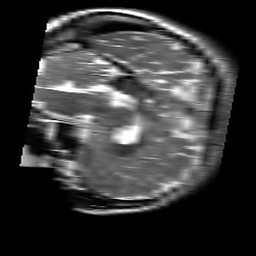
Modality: T2w
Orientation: sagittal
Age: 26
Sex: female
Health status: healthy
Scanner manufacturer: siemens
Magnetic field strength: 3 T
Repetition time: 4.01 s
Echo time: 0.116 s